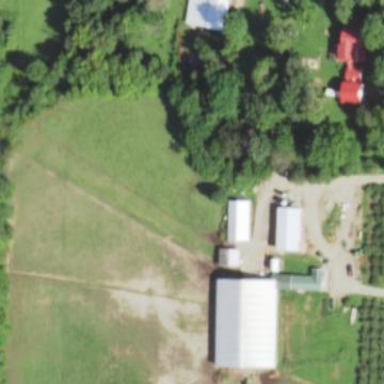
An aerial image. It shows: Farmyard area.